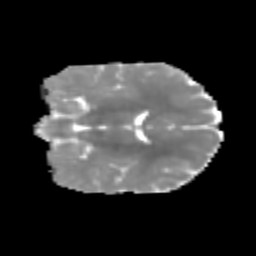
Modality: MD
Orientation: coronal
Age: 7
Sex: male
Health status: healthy